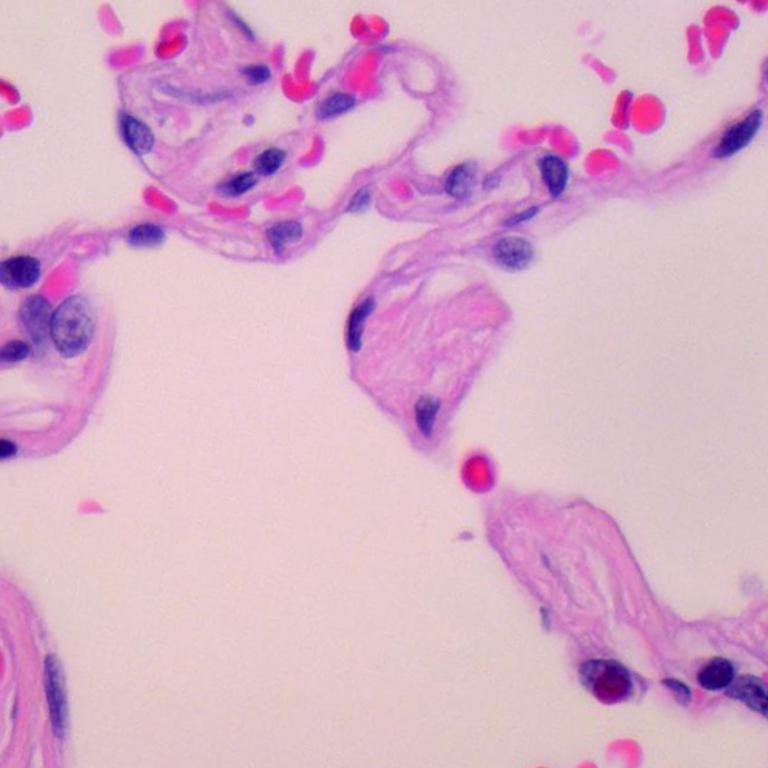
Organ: lung
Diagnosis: benign